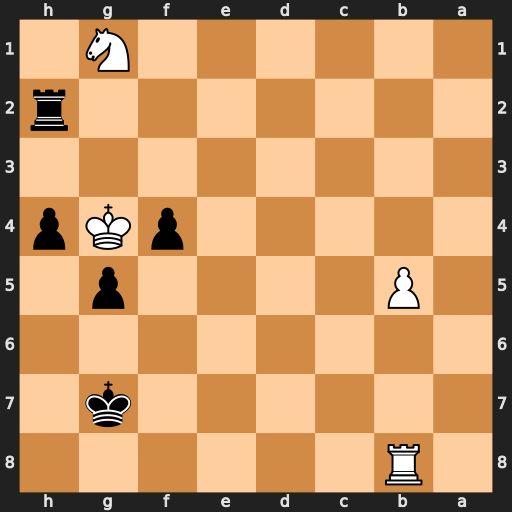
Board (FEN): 1R6/6k1/8/1P4p1/5pKp/8/7r/6N1
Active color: b
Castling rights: -
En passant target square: -
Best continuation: Rg2+ Kf5 Rxg1 Rb7+ Kf8 Kf6 Ke8